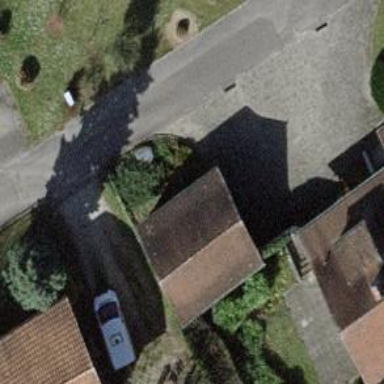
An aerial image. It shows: Garage.